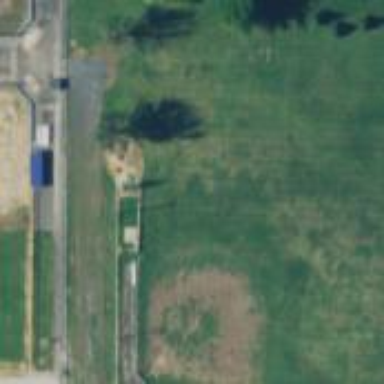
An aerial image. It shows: Grass pitch designated for softball and baseball sports.